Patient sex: F
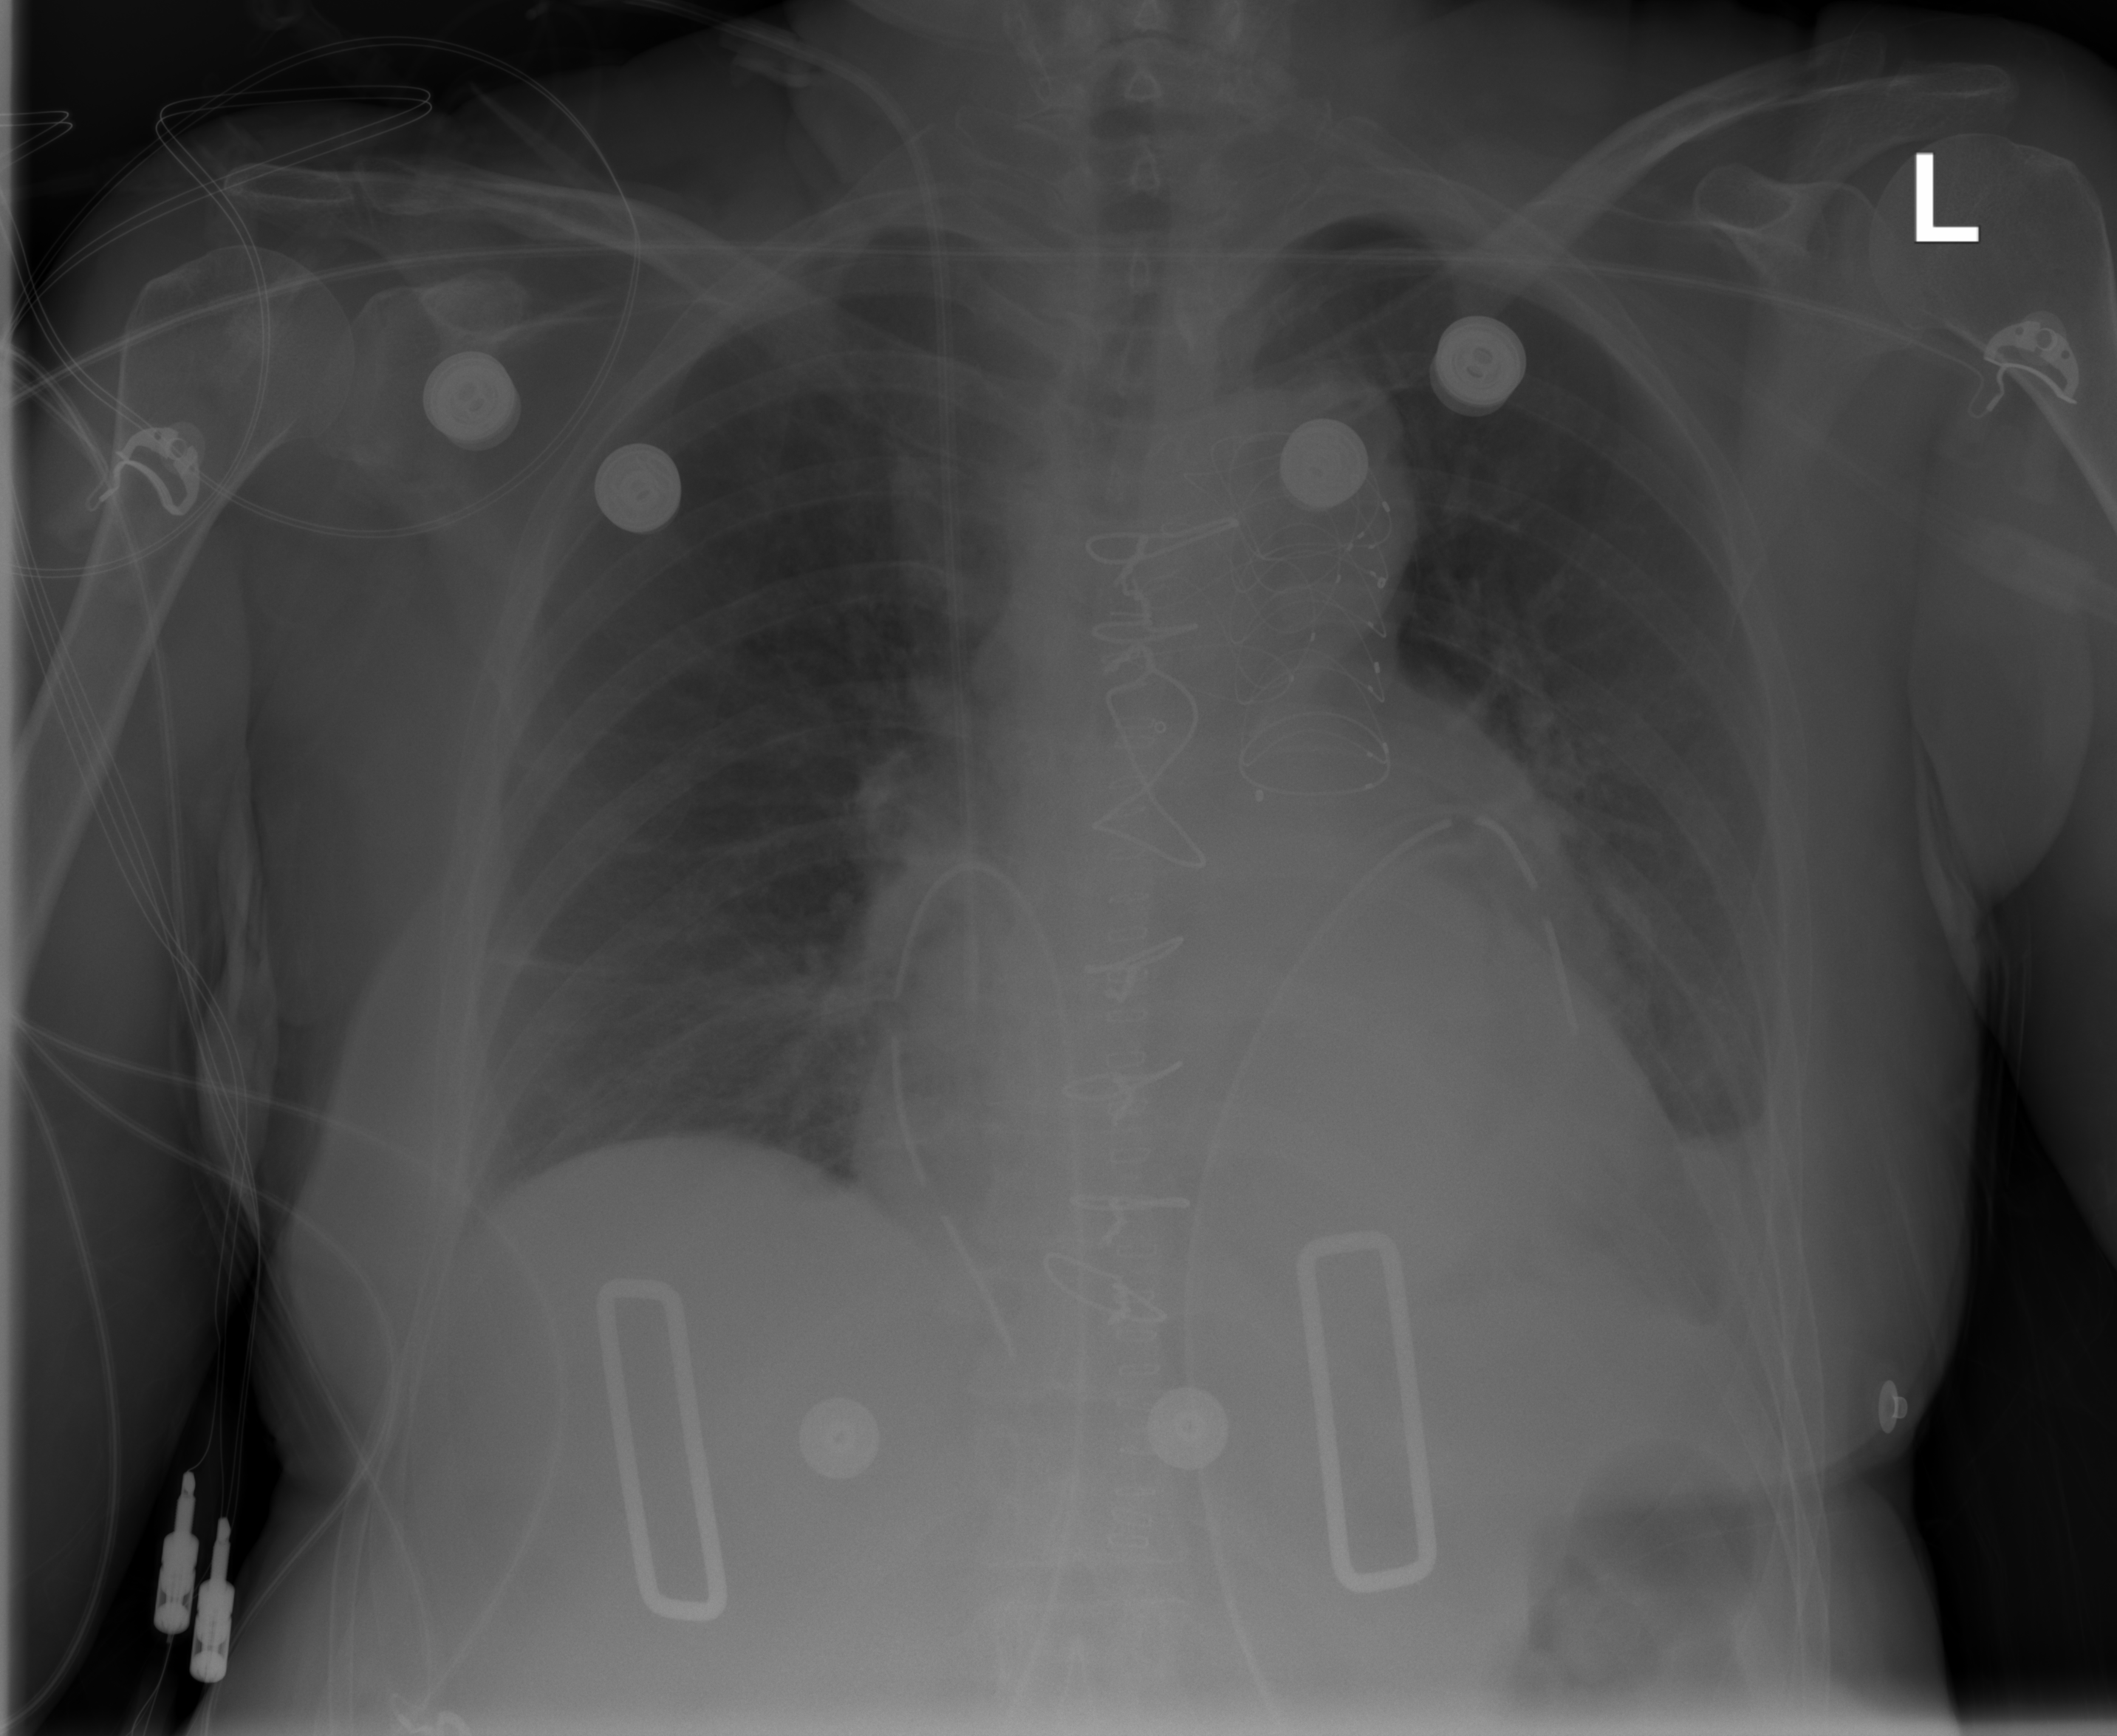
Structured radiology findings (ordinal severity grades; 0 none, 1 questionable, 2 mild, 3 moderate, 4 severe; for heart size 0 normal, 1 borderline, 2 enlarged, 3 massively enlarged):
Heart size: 0
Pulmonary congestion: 0
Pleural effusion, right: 0
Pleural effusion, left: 2
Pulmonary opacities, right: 0
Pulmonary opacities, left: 0
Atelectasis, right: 0
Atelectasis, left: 0